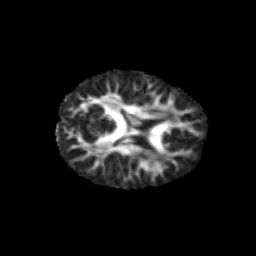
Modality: FA
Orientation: axial
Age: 6
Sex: male
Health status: healthy